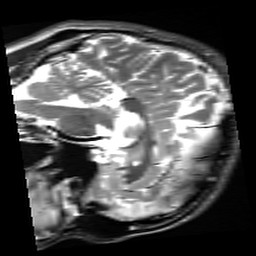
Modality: inplaneT2
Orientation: sagittal
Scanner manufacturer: siemens
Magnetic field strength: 3 T
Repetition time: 7.02 s
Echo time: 0.069 s